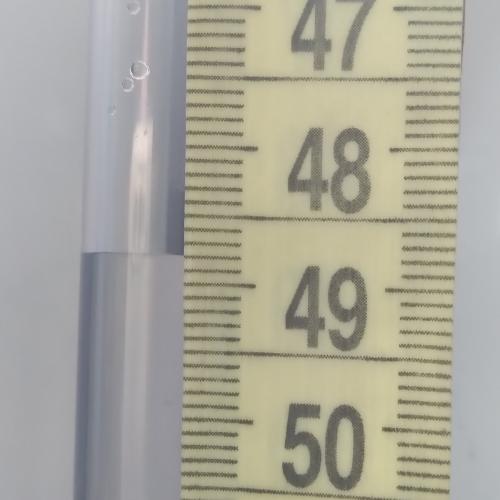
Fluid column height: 48.8 cm